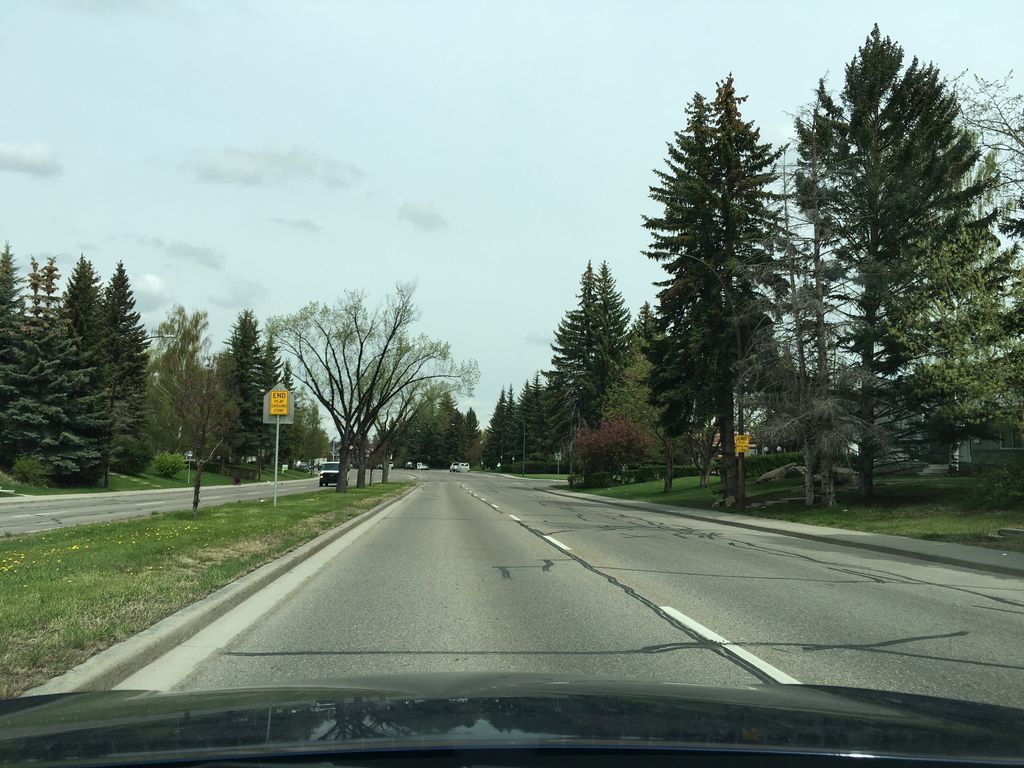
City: calgary